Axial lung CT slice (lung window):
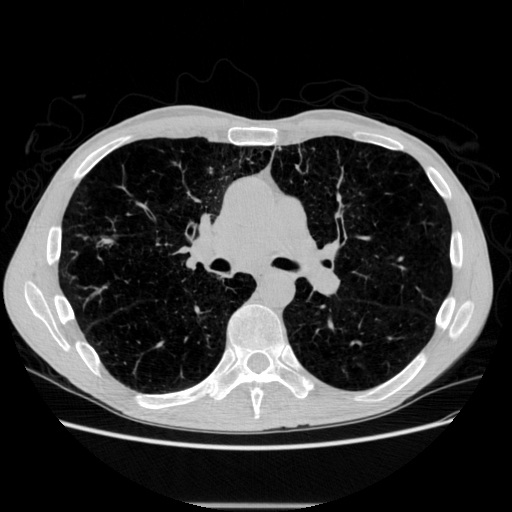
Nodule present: no